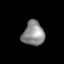
Tissue: lung
Cell type: Epithelial cells
Senescence score: 0.1596
Nuclear area (px): 519
Mean DAPI intensity: 139.595